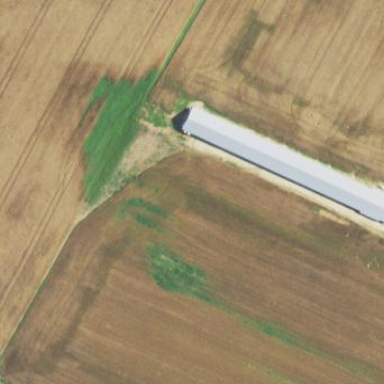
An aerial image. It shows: Farm auxiliary building.